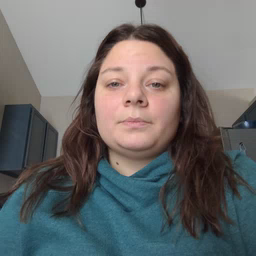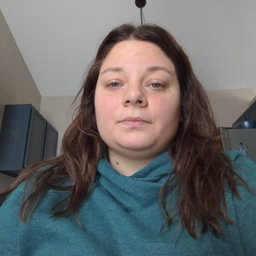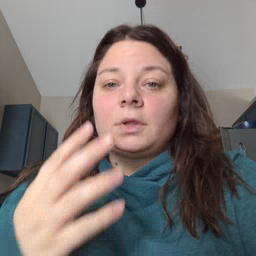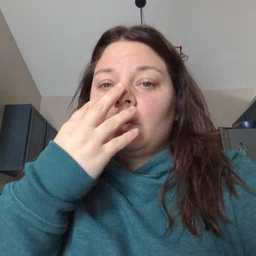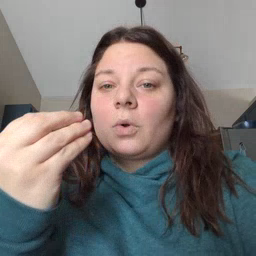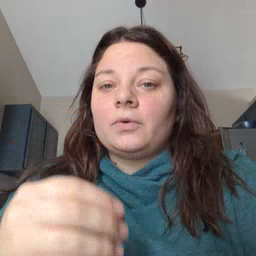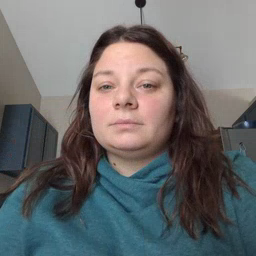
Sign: wolf